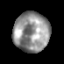
Tissue: prostate
Cell type: T cells
Senescence score: 0.2894
Nuclear area (px): 1389
Mean DAPI intensity: 146.186